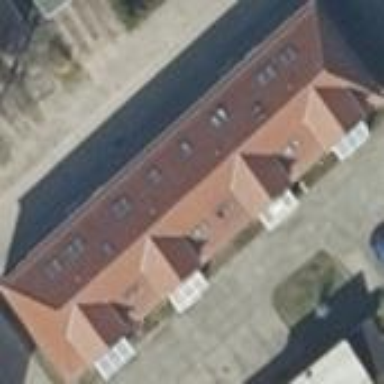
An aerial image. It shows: View of apartment building.